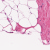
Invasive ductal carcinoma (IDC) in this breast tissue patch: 0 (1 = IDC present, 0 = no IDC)